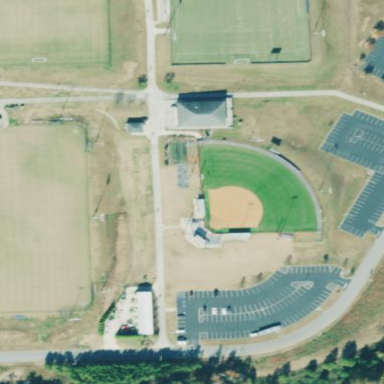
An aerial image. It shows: Baseball pitch for leisure land activities.